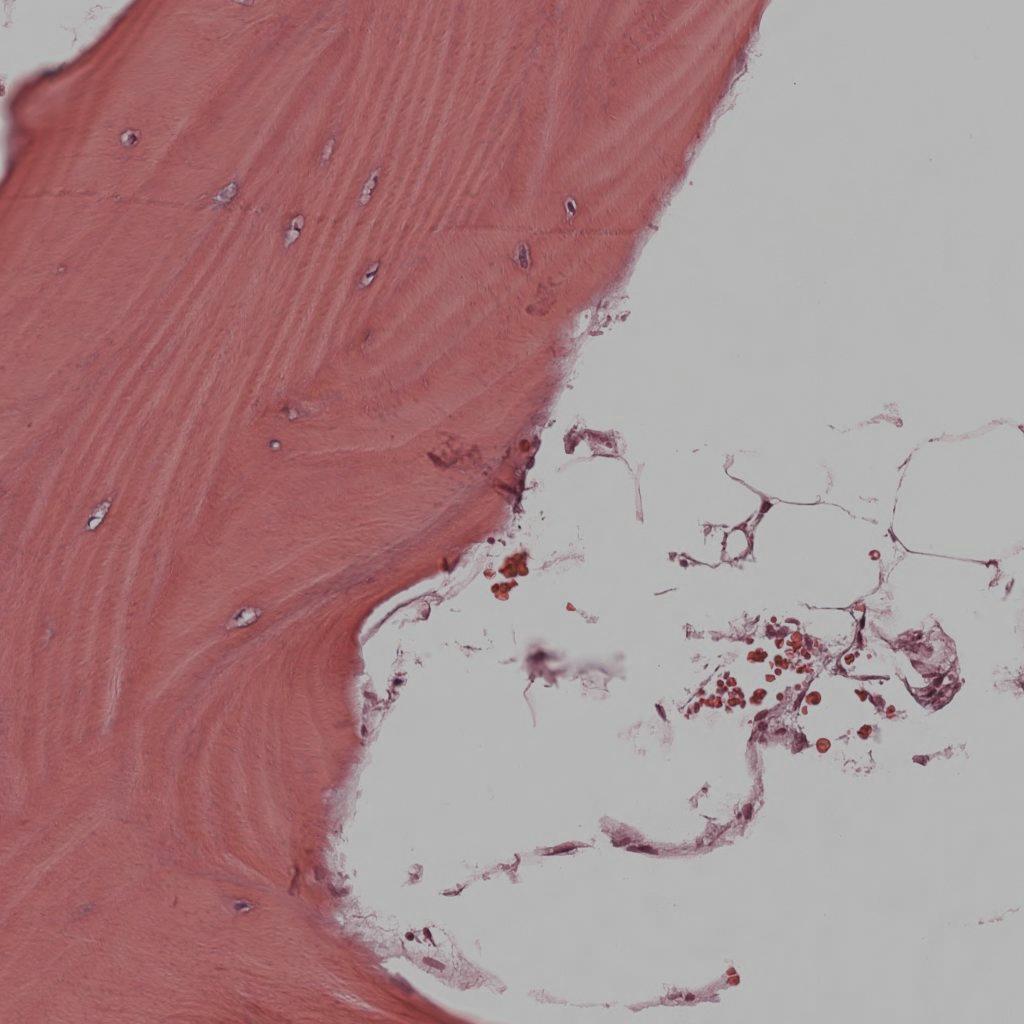
Label: Non-Tumor